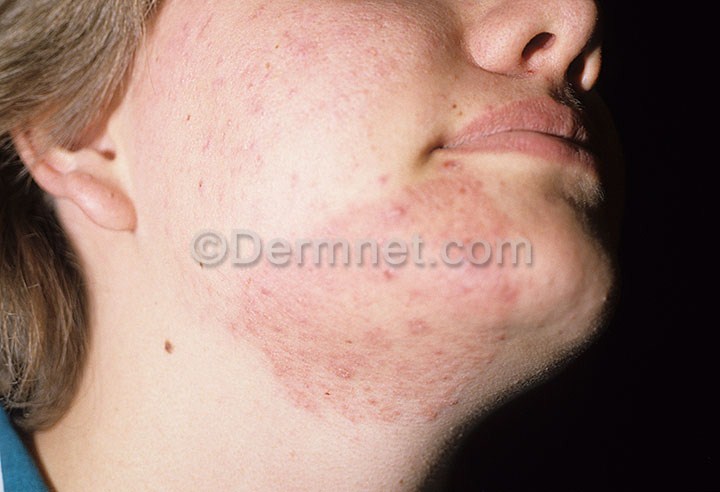
Disease: Tinea Ringworm Candidiasis and other Fungal Infections